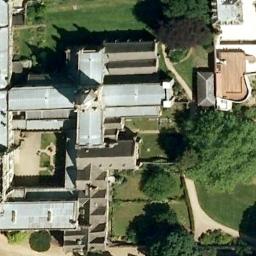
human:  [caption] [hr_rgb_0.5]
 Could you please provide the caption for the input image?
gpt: This is a church, Surrounded by grass .

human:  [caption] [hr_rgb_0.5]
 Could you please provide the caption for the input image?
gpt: The church with a white tower and the rest of the church has a cross-shaped sloping roof .

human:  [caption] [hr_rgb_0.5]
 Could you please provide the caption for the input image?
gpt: There is a church on the grass next to some trees and buildings .

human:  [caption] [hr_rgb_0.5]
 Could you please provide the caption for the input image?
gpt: A church with a gray roof, A cross-shaped roof on the main house of the church, Several buildings and roads and trees and lawns around the church .

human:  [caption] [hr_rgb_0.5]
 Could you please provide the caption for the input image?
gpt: There are numerous buildings near the church .